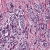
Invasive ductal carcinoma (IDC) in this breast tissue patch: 1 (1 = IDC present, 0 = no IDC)